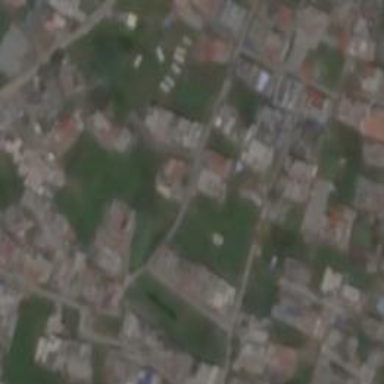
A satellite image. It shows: School.